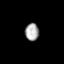
Tissue: prostate
Cell type: Endothelial cells
Senescence score: 0.7296
Nuclear area (px): 237
Mean DAPI intensity: 166.278